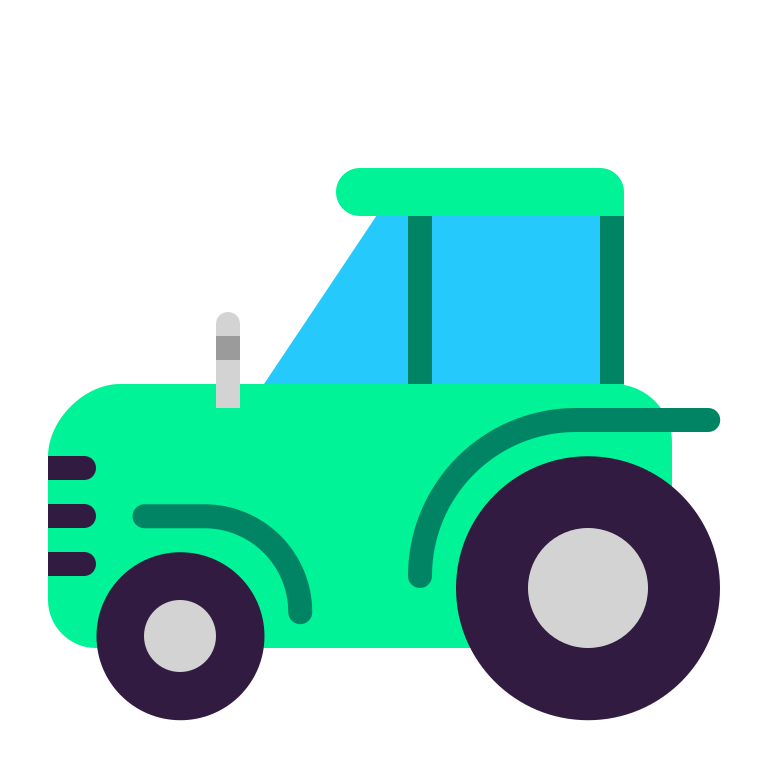
tractor flat